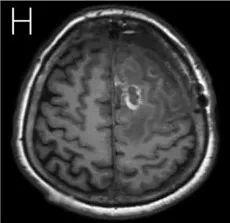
MRI 7-days postoperatively. Revealed that the lesion was completely removed with no signs of recurrence.
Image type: radiology (mri)